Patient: sex M, age 26
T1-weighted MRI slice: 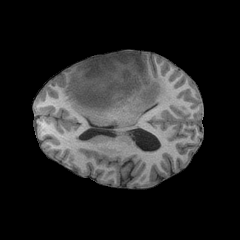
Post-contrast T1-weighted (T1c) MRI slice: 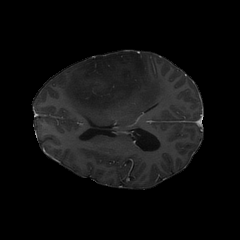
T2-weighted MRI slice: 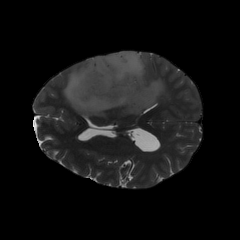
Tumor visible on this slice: yes
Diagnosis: Astrocytoma, IDH-mutant
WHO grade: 3